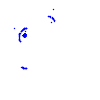
Particle: electron